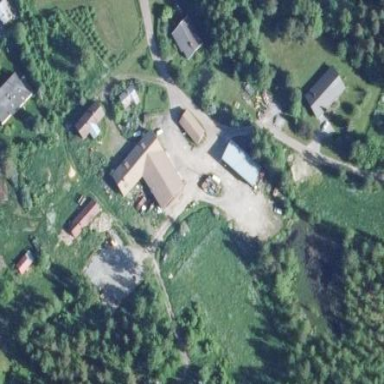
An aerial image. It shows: Farmyard area.